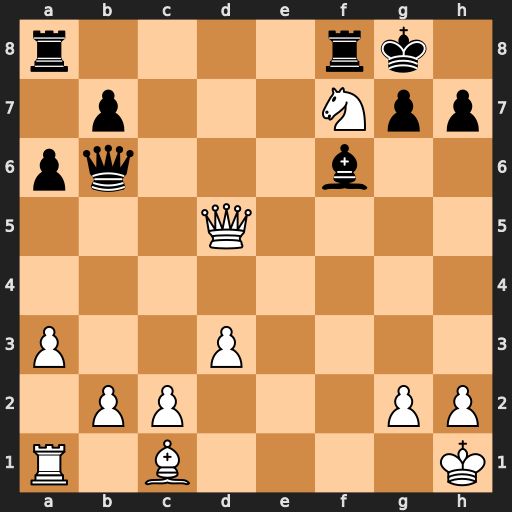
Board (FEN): r4rk1/1p3Npp/pq3b2/3Q4/8/P2P4/1PP3PP/R1B4K
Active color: w
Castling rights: -
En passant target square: -
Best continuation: Nh6+ Kh8 Qg8+ Rxg8 Nf7#